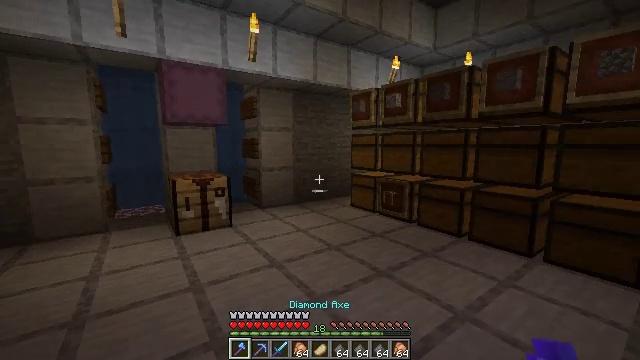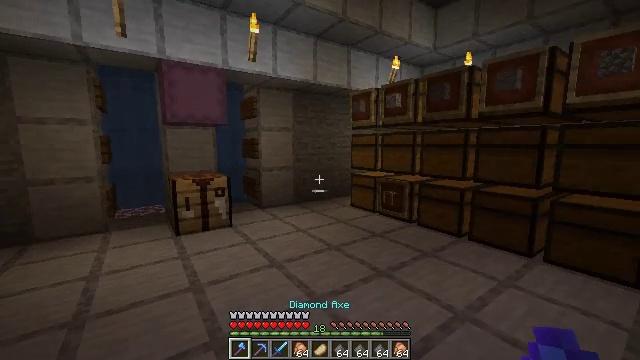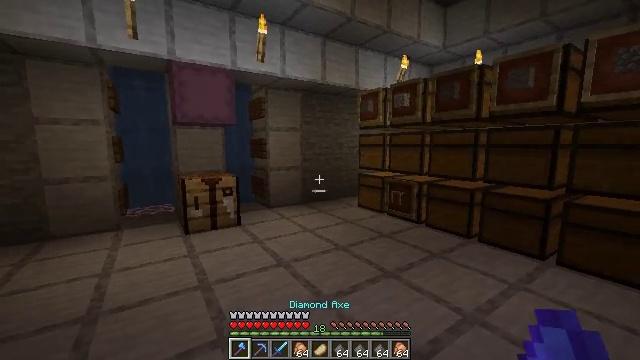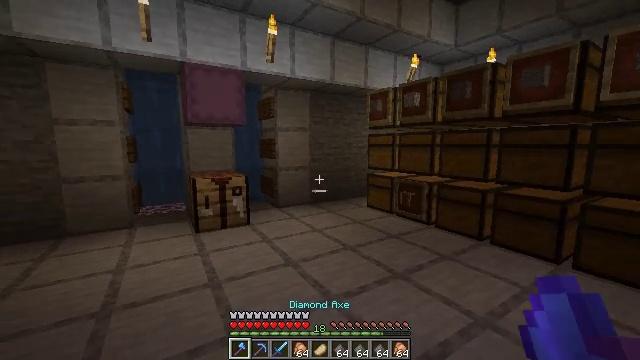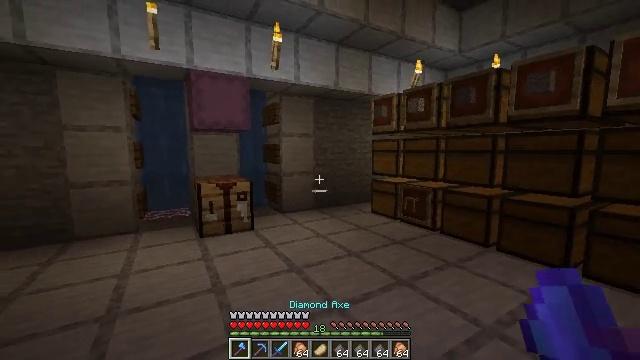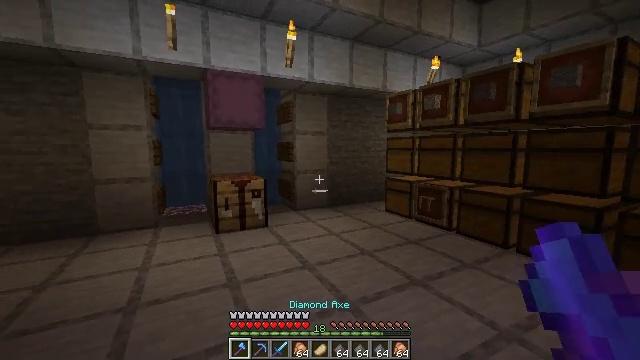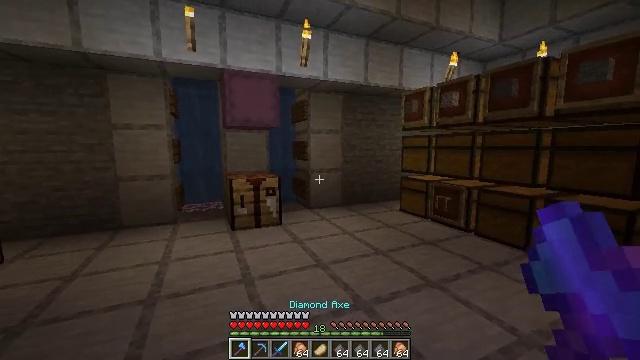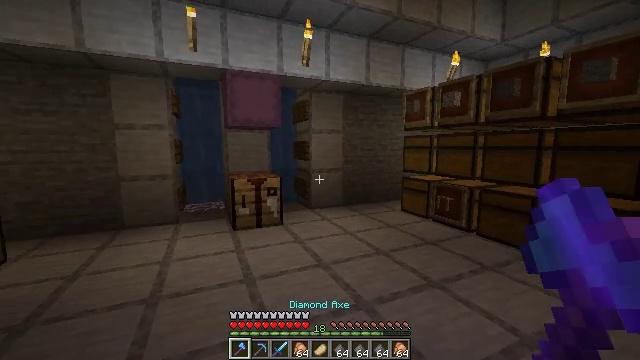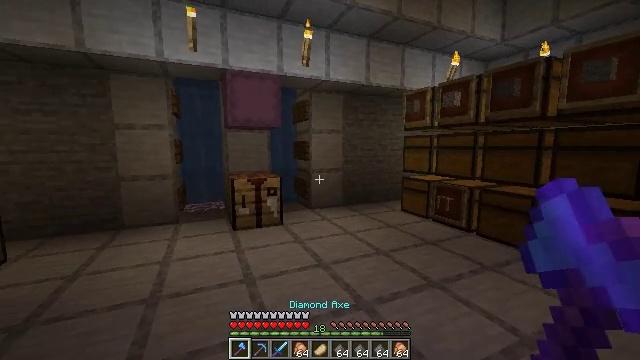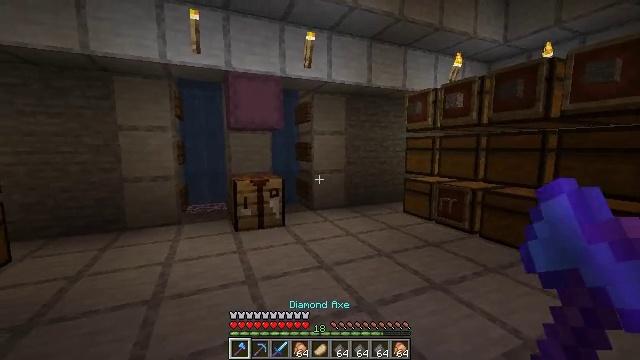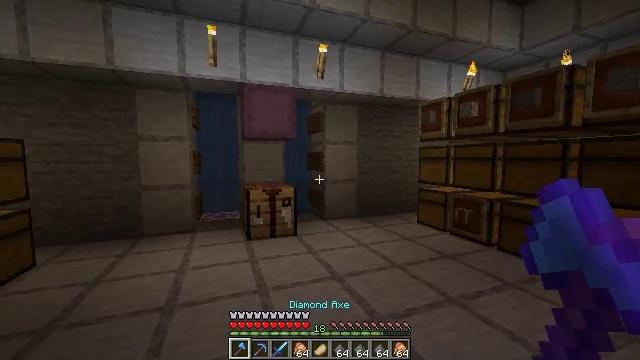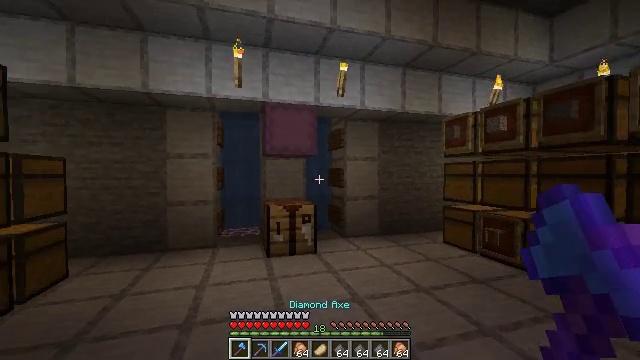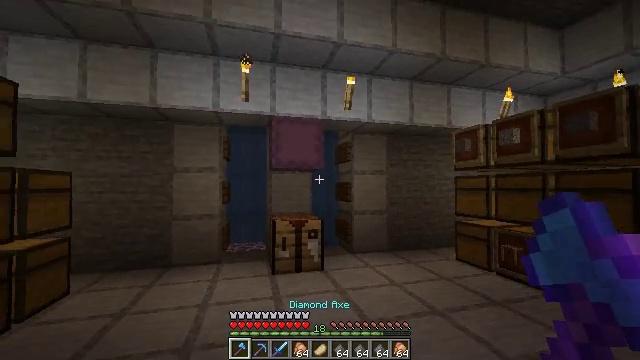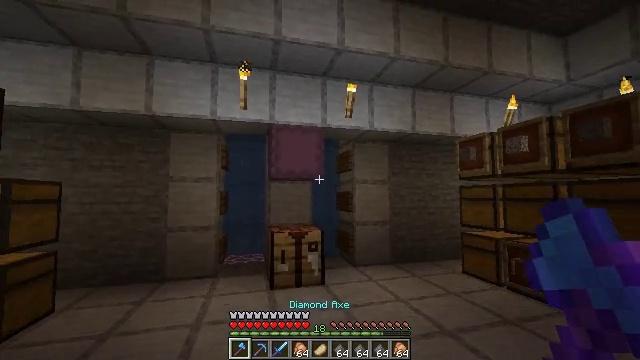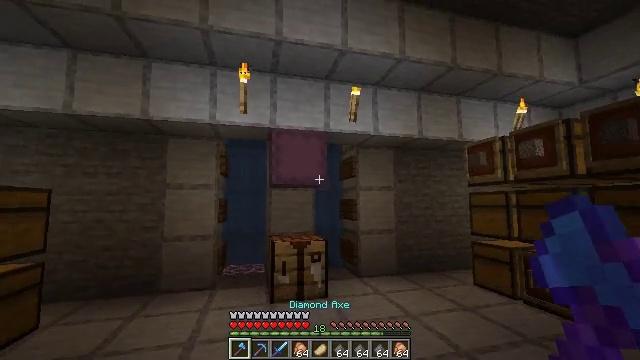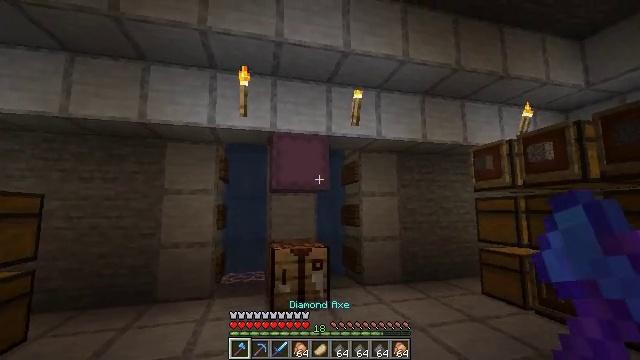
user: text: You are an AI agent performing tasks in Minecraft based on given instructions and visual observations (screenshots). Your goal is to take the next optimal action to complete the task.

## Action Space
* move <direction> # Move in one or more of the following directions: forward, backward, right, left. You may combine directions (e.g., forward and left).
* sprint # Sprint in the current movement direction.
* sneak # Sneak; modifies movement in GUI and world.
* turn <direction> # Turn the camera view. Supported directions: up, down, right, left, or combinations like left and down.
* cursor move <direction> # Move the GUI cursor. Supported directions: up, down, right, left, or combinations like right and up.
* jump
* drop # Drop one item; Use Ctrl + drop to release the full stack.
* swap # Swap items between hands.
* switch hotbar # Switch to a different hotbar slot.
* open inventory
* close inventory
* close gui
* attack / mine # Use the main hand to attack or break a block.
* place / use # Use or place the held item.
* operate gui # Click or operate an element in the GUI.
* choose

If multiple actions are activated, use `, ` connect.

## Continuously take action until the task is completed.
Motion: motion action
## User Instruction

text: Collect the shulker box to move it.
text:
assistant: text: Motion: no_op
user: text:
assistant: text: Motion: turn left
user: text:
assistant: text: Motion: turn left
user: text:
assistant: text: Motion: turn up
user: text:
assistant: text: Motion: turn left
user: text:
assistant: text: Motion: turn left
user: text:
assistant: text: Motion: no_op
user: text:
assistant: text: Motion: no_op
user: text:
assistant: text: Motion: no_op
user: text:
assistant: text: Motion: turn left and up
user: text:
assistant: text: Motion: move forward, turn left and up
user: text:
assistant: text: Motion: move forward, turn left and up
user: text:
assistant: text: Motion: move forward, turn up
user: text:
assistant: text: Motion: move forward, turn up
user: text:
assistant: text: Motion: move forward, turn up
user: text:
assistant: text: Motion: move forward
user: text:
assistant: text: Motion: move forward, turn up
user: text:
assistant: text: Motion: move forward, turn up
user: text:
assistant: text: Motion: move forward, turn up
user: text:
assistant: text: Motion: move forward
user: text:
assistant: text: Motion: move forward
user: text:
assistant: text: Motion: move forward
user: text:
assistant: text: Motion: move forward, turn left
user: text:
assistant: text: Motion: move forward
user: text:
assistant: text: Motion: no_op
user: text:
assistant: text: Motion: use / place
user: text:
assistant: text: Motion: use / place
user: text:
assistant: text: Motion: use / place
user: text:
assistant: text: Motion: no_op
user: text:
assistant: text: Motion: no_op